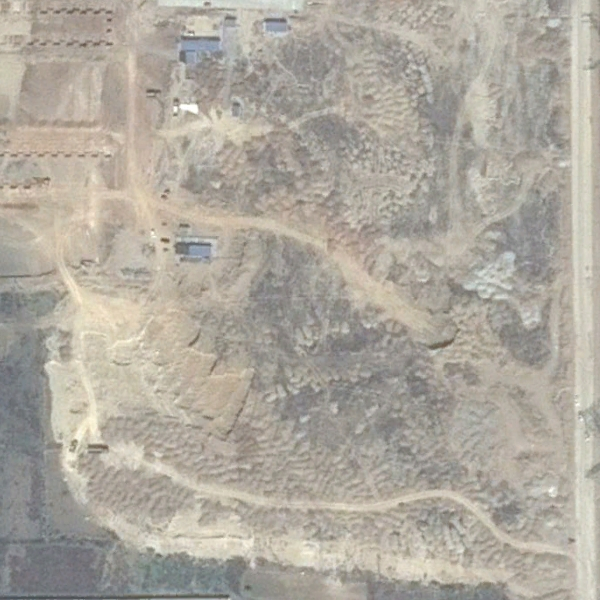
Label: BareLand